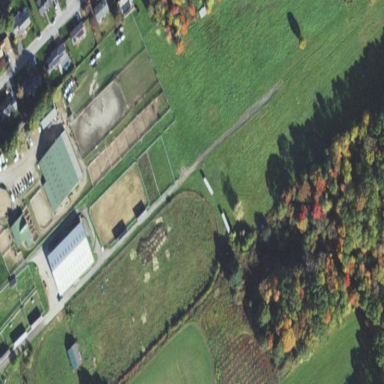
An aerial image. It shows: Farmyard area.